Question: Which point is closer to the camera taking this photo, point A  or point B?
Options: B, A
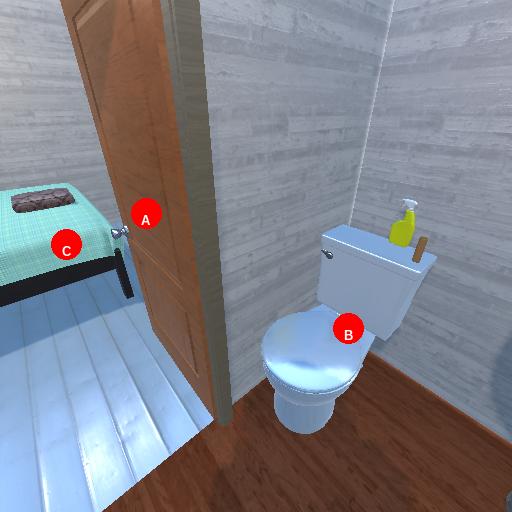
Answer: B